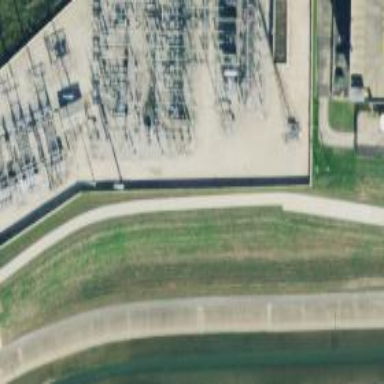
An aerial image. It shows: Switch for power supply.